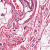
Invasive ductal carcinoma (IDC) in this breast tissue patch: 0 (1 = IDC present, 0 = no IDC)